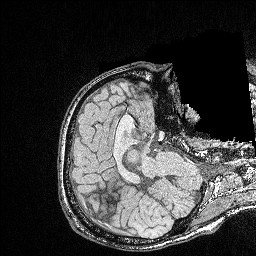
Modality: FLASH
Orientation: axial
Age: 26
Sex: male